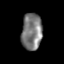
Tissue: lung
Cell type: Epithelial cells
Senescence score: 0.2355
Nuclear area (px): 737
Mean DAPI intensity: 123.567